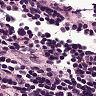
Metastatic tissue present: no